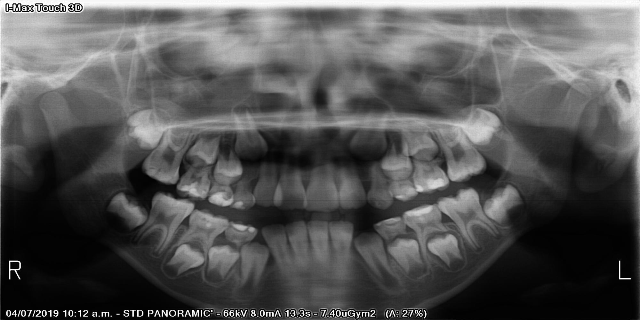
child